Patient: sex F, age 52
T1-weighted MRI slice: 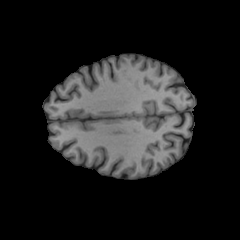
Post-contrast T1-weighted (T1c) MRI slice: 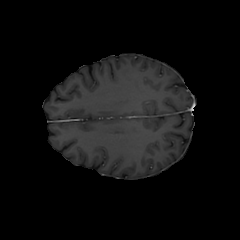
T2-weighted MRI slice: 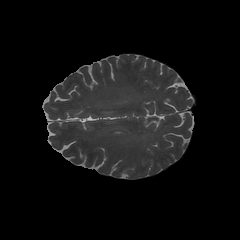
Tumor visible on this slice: no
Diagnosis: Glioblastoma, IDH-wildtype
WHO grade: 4